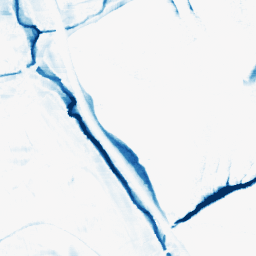
Category: morphological
Decomposition family: morphological_rect
Decomposition parameters: operation: closing
width: 20
height: 10
Upsampling method: quintic
Upsampling parameters: scale: 4
Upsampling scale: 4